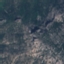
Label: HerbaceousVegetation